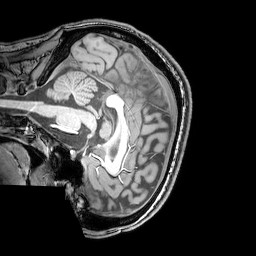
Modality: T1w
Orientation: sagittal
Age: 25
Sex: male
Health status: healthy
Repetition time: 0.081 s
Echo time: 0.037 s